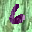
Label: 6